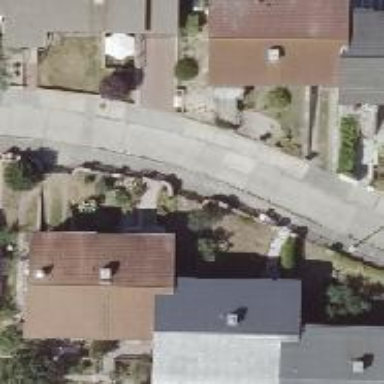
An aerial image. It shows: Concrete sidewalk that functions as footway.